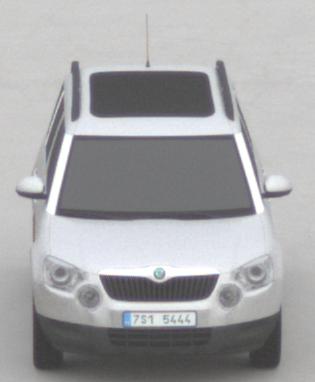
Make: Skoda
Model: Yeti 1.2 TSI
Detailed model: Yeti
Model produced from: 2009/11
Model produced until: 2011/10
Doors: 5
Color: white
Road condition: dry road
Daytime: morning or afternoon
Contrast: low contrast